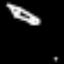
Label: pencil